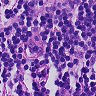
Metastatic tissue present: no